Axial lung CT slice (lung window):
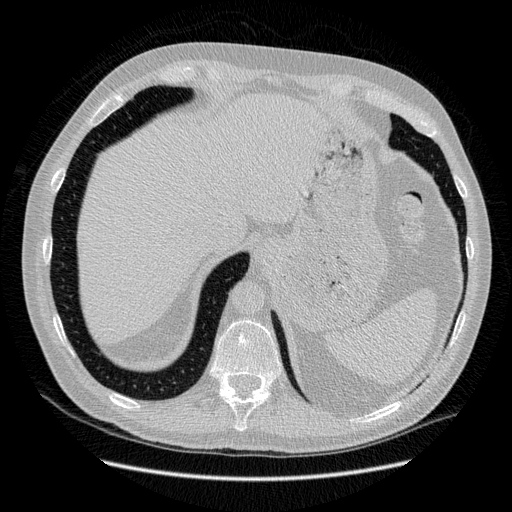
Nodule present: no